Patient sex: F
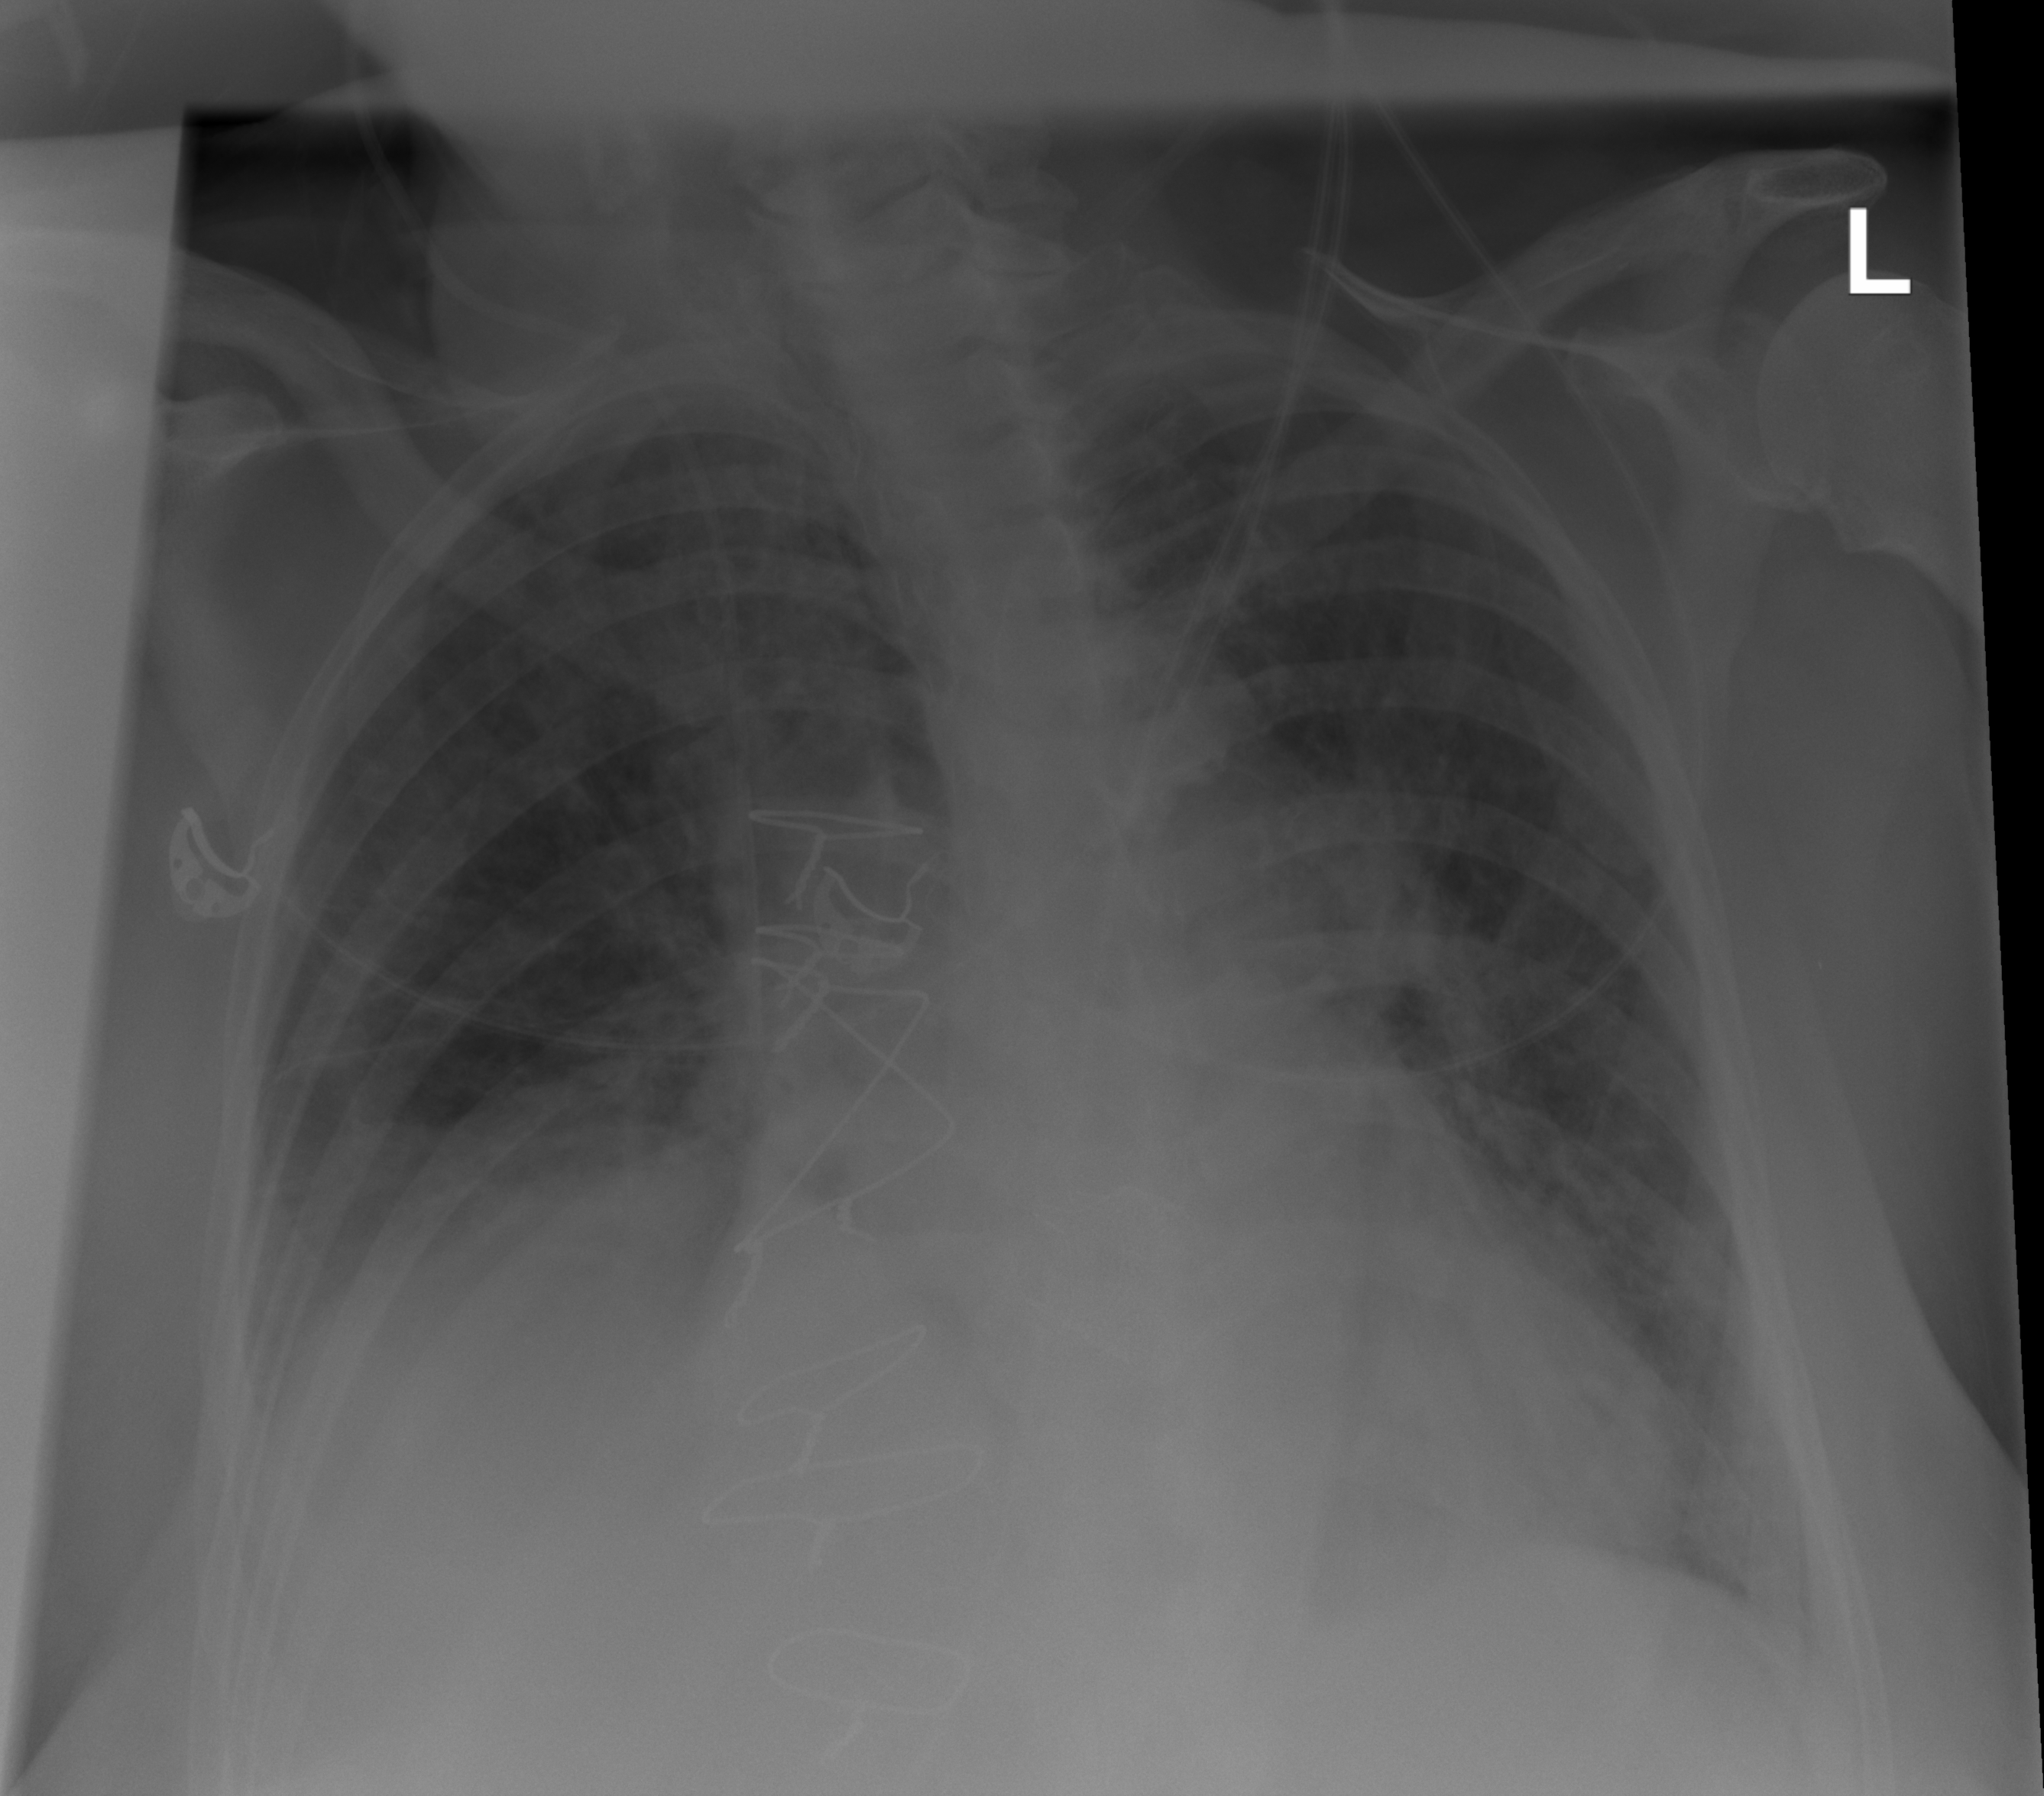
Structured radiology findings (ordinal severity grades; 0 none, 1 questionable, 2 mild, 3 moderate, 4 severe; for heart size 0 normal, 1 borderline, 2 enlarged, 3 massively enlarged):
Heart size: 2
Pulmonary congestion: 2
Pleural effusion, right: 2
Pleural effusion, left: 2
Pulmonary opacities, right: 2
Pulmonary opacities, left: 2
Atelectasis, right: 2
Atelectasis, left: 2